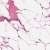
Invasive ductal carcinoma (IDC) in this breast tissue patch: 0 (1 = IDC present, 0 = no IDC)